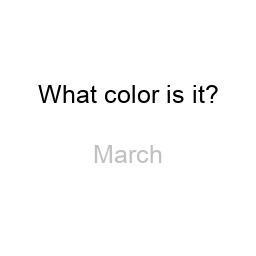
Color: silver
Background color: white
Question text color: black